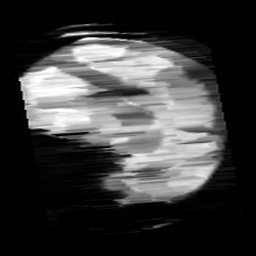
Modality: minIP
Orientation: sagittal
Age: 11
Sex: female
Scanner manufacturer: siemens
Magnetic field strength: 3 T
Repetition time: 0.027 s
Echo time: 0.02 s